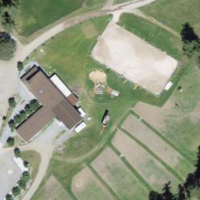
EUNIS habitat code: 26
Species observed at this site:
Sorbus aucuparia